Field crop: maize
Growth stage: 1
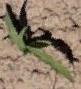
Species: maize